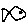
Label: fish